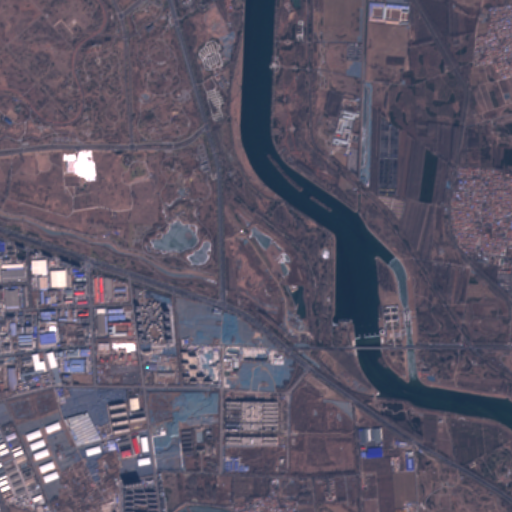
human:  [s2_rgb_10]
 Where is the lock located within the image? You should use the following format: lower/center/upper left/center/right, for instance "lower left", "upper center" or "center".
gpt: The lock is located in the center right of the image.
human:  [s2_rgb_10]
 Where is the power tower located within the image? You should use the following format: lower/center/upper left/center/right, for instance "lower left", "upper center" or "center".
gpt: The power tower is located in the lower right of the image.
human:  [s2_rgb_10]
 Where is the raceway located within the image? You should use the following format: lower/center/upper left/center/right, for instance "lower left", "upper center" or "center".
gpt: The raceway is located in the upper right of the image.
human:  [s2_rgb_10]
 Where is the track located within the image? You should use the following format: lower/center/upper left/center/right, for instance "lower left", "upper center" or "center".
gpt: The track is located in the upper left of the image.
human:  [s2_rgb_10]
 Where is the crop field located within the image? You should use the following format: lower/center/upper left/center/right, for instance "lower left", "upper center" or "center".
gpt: There is no crop field in the image.